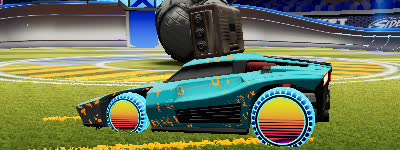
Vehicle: breakout